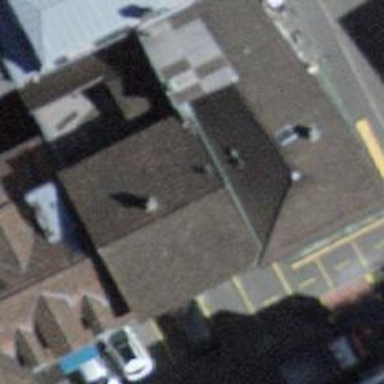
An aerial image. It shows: Bakery inside building.